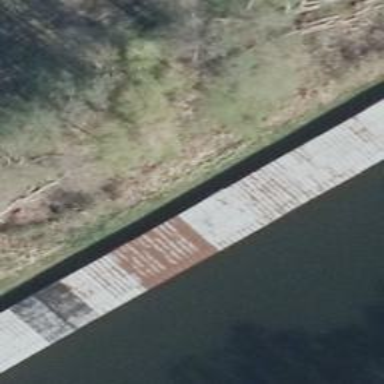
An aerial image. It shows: Boathouse.